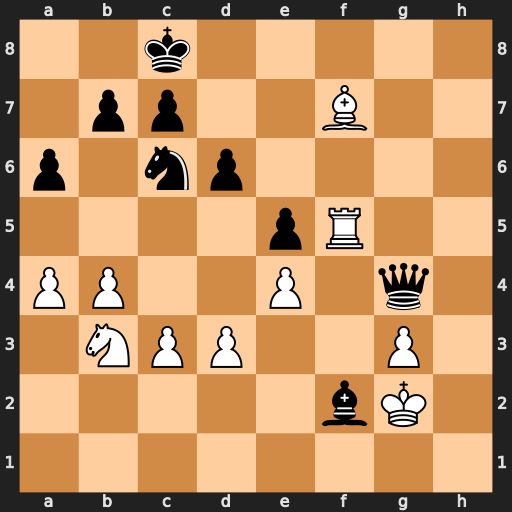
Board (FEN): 2k5/1pp2B2/p1np4/4pR2/PP2P1q1/1NPP2P1/5bK1/8
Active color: w
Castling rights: -
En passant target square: -
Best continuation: Be6+ Kd8 Rf8+ Ke7 Bxg4